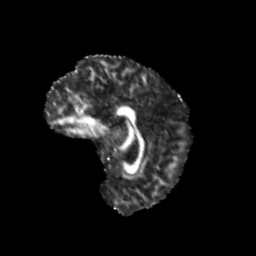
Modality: FA
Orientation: sagittal
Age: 12
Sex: female
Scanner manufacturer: siemens
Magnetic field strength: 3 T
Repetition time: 3.8 s
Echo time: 0.07 s